Aerial crown-view tile of a tropical tree (Barro Colorado Island, Panama), acquired 20250317:
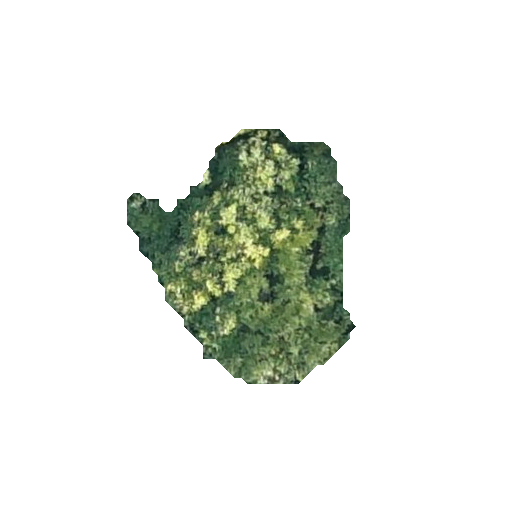
Species: Alseis blackiana
GBIF accepted scientific name: Alseis blackiana
Crown area: 57.903 m²